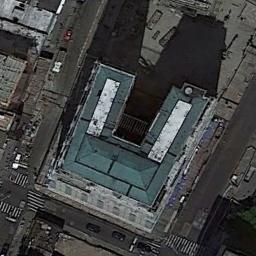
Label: commercial_area